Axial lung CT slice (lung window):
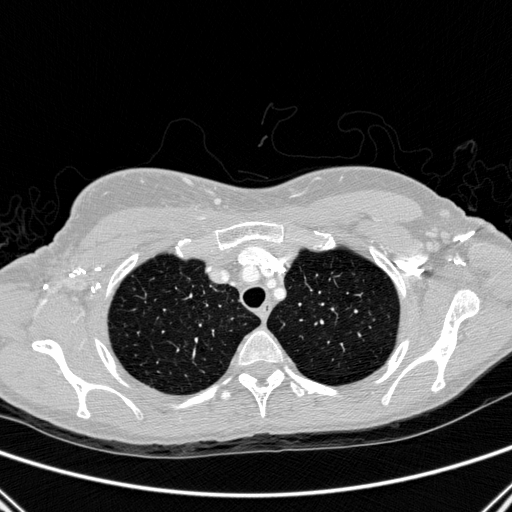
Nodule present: no